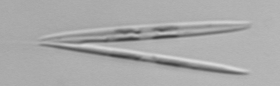
Label: pennate_Pseudo-nitzschia